Aerial crown-view tile of a tropical tree (Barro Colorado Island, Panama), acquired 20250217:
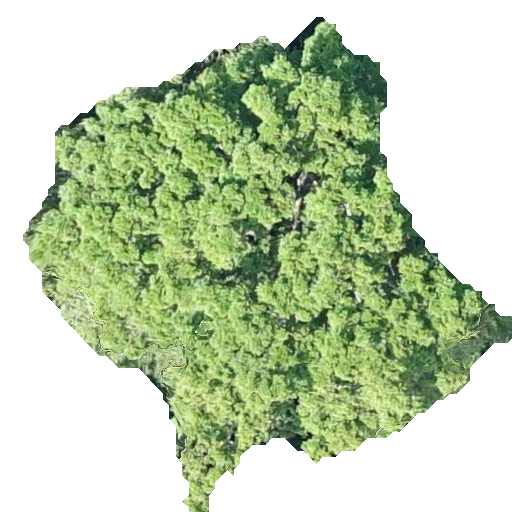
Species: Brosimum alicastrum
GBIF accepted scientific name: Brosimum alicastrum
Crown area: 198.115 m²